Interaction volume radius: 10 \u00c5
Interaction volume height: 20 \u00c5
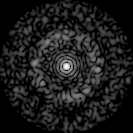
Disorder parameter: 0.8395